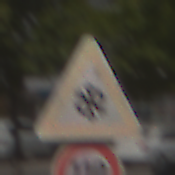
Verkehrszeichen: SchneeOderEisglaette
Zusatzzeichen unten: Geschwindigkeit110
Umgebung: Outdoor, Urban
Tageszeit: Midday
Wetter: Clear
Licht: Natural
Jahreszeit: NotSpecified
Kontrast: HighContrast